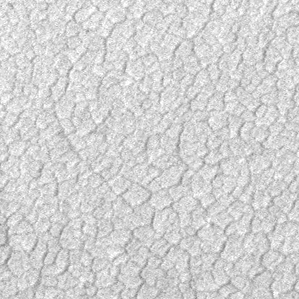
Label: frost